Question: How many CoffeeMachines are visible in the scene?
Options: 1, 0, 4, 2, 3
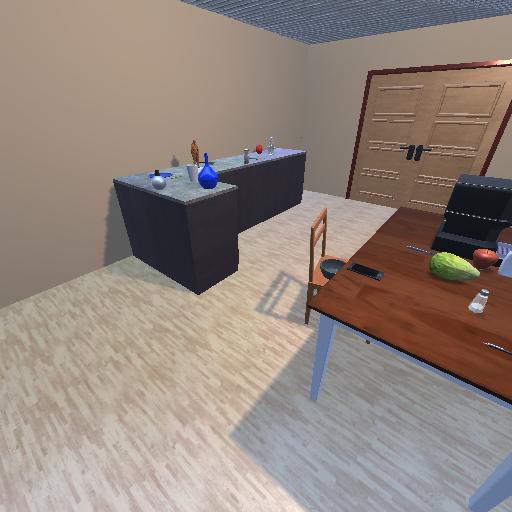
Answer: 1